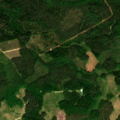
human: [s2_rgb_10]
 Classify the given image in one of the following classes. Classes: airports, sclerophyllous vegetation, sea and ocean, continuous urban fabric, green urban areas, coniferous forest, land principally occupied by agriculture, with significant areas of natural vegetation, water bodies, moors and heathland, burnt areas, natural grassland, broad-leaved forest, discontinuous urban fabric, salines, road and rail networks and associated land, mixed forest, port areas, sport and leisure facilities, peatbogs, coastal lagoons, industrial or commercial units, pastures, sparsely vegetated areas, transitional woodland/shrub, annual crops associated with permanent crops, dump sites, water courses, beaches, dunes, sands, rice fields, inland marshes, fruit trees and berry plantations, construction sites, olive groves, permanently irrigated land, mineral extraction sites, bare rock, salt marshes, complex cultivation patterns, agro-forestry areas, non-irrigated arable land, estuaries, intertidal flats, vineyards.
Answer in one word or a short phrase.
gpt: coniferous forest, mixed forest, transitional woodland/shrub